Question: I'm having problems adjusting my combobox so it is closer to the 'band directory' label. How do i move the combobox to the left, just 5px besides the label. I have tried setting horizontal insets for my label and negative insets for my combobox but that still did not work.
Here is my code:
'''
public void createGUI()
{
main_panel = new JPanel();
main_panel.setLayout(new GridBagLayout());
GridBagConstraints gc = new GridBagConstraints();
label = new JLabel("Band Directory:");
band_combobox = new JComboBox();
members_panel = new JPanel();
members_panel.setBorder(title);
members_list = new JLabel();
members_panel.add(members_list);
gc.fill = GridBagConstraints.HORIZONTAL;
gc.gridx = 0;
gc.gridy = 0;
gc.insets = new Insets(0, 0, 10, 0);
main_panel.add(label, gc);
gc.fill = GridBagConstraints.HORIZONTAL;
gc.gridx = 1;
gc.gridy = 0;
gc.insets = new Insets(0, 0, 10, 0);
main_panel.add(band_combobox, gc);
gc.fill = GridBagConstraints.HORIZONTAL;
gc.gridx = 0;
gc.gridy = 1;
gc.insets = new Insets(0, 0, 10, 0);
main_panel.add(members_panel, gc);
//more code
}
'''

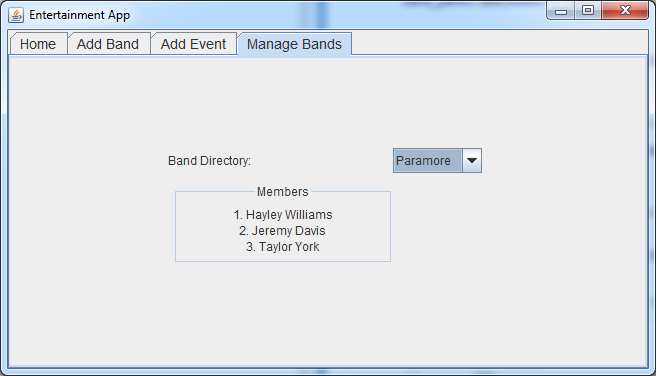
Answer: Try adjusting the overflow of the 'members_panel'...
'''
gc.fill = GridBagConstraints.HORIZONTAL;
gc.gridx = 0;
gc.gridy = 1;
gc.insets = new Insets(0, 0, 10, 0);
gc.gridwidth = 2; // Allows the members_panel to use 2 columns within the grid
main_panel.add(members_panel, gc);
'''